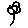
Label: flower